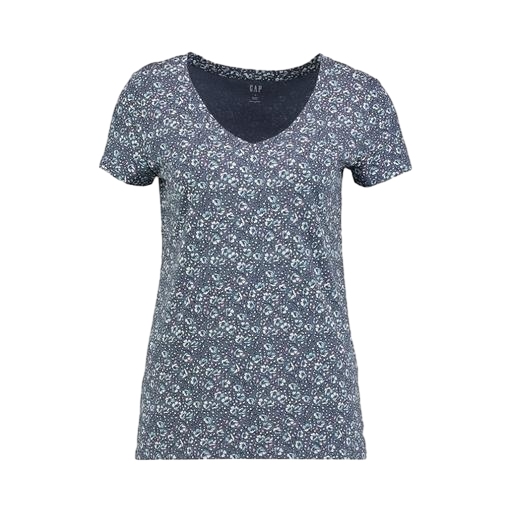
blue plus size printed t-shirt only macy, multicolor floral-print t-shirt only macy, blue pima medallion-print t-shirt only macy, white background